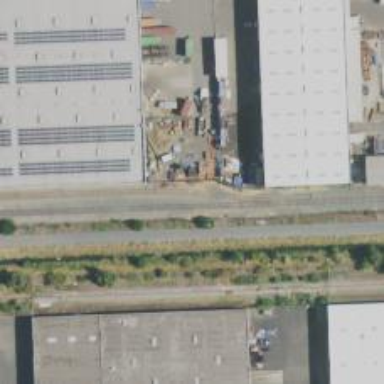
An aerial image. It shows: Railway yard in service.